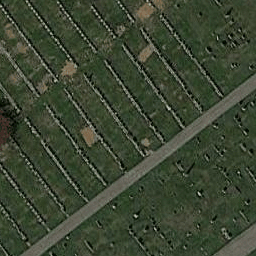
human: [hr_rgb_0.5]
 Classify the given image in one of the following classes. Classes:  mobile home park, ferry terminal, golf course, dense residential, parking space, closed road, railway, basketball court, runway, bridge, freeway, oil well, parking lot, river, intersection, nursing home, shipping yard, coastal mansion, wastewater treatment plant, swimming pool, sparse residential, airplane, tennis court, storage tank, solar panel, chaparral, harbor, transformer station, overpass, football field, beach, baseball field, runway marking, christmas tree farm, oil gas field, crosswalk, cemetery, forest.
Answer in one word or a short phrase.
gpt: cemetery